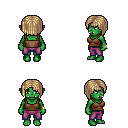
a pixel art fantasy rpg character, female body template, orc, green skin, brown pirate shirt, magenta pants, white blonde pageboy hairstyle, bracelets, four views (front, back, left, right), 2x2 character sprite sheet, small pixel art, hard edges, no anti-aliasing